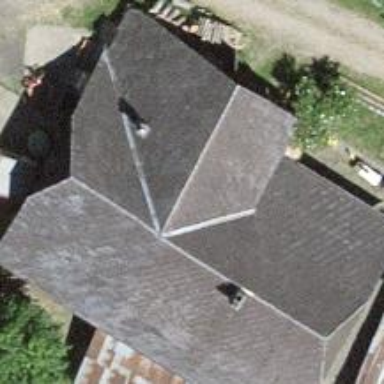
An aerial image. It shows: Farm building.